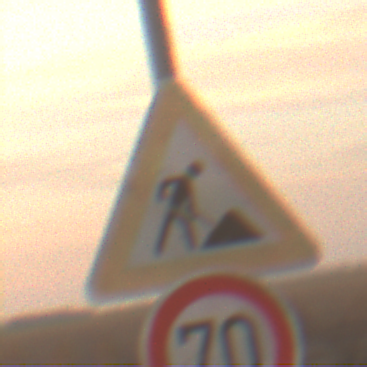
Verkehrszeichen: Arbeitsstelle
Zusatzzeichen unten: Geschwindigkeit70
Umgebung: Outdoor, Nature
Tageszeit: SunriseSunset
Wetter: PartlyCloudy
Licht: Natural
Jahreszeit: NotSpecified
Kontrast: LowContrast